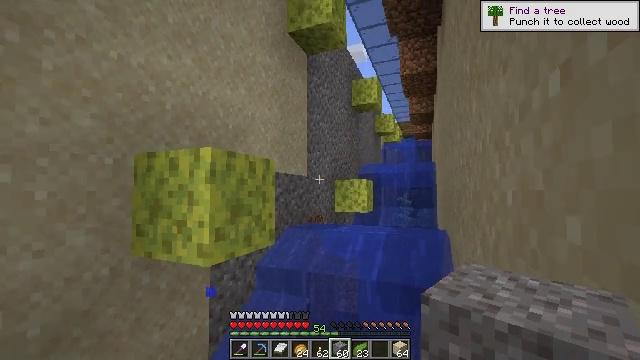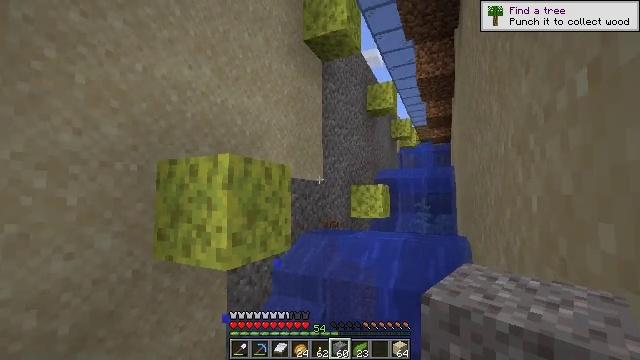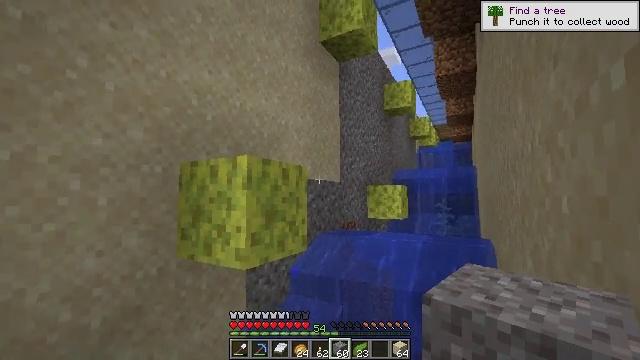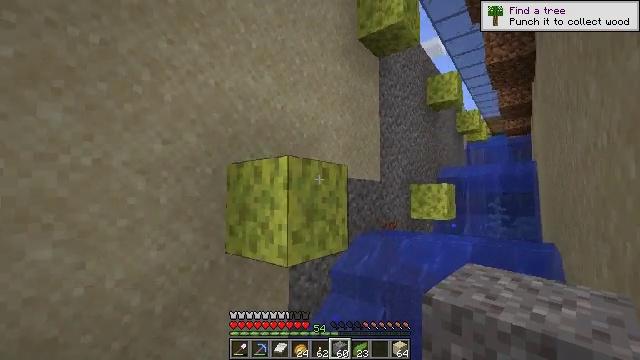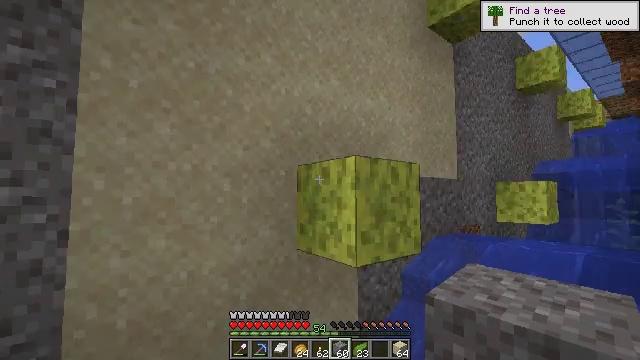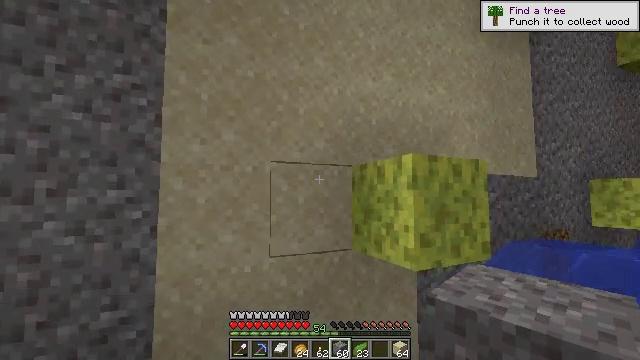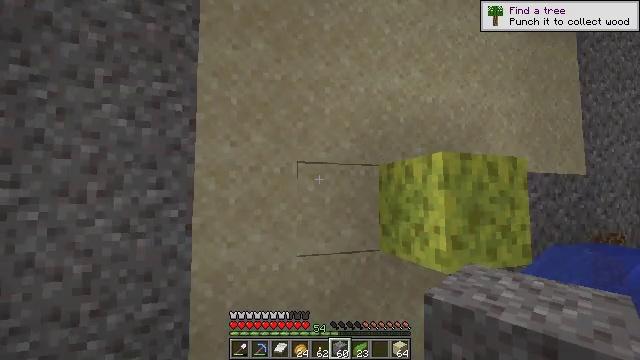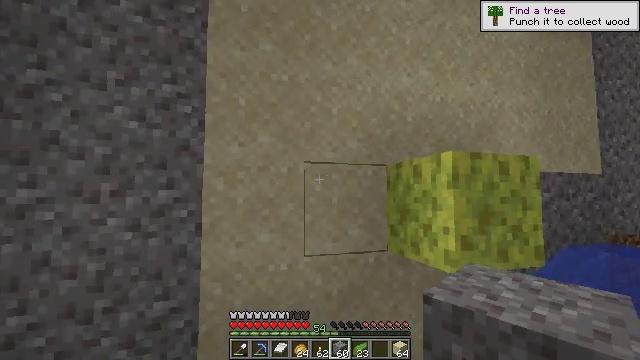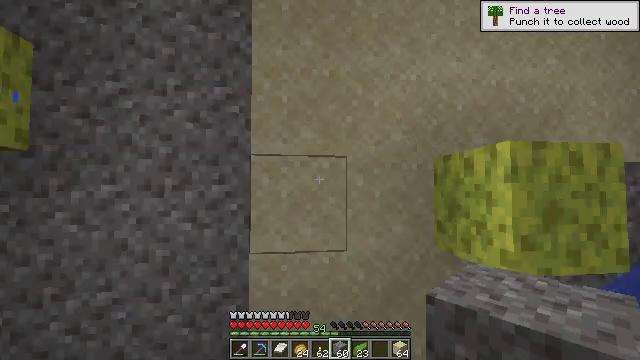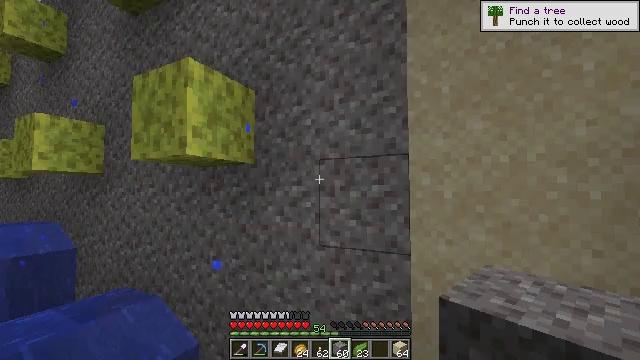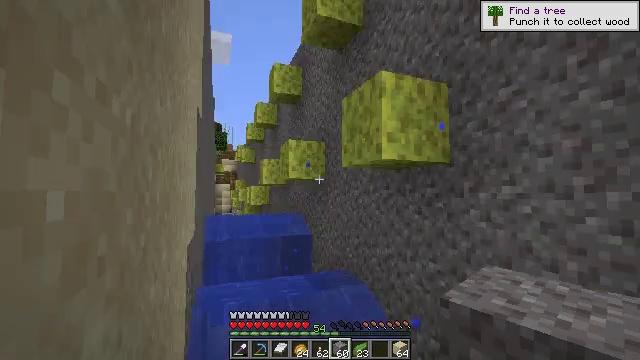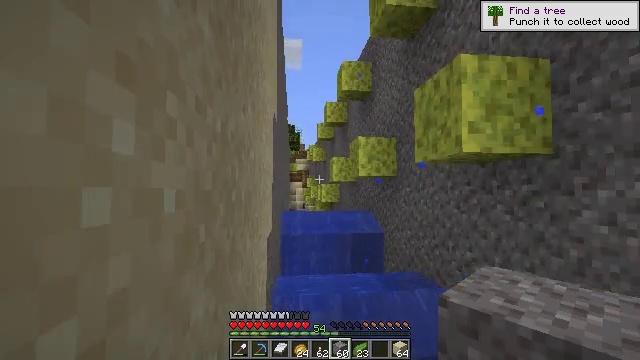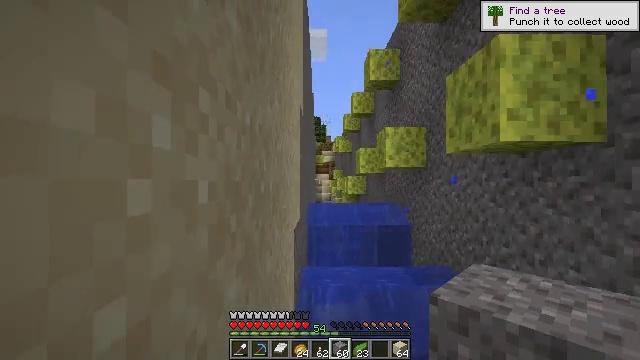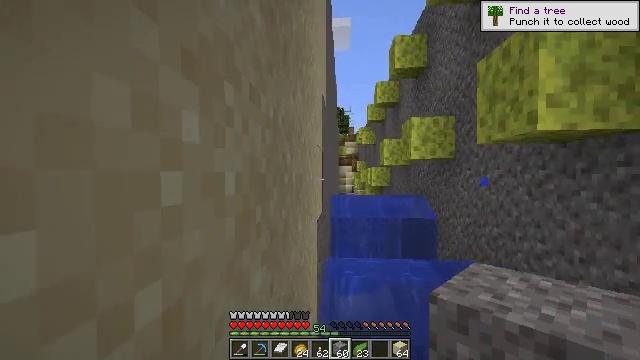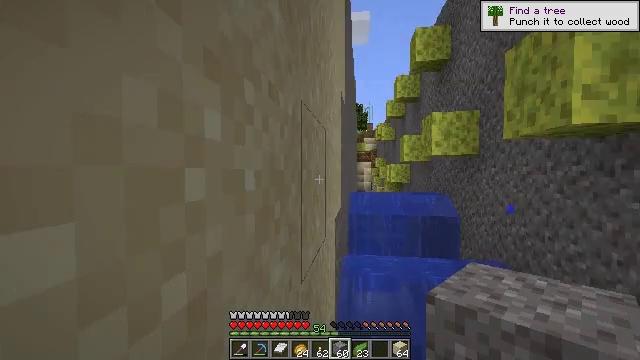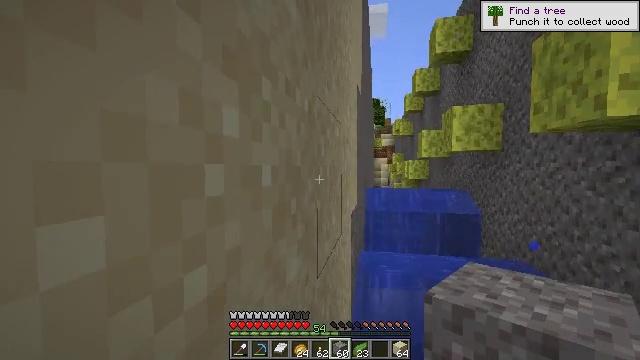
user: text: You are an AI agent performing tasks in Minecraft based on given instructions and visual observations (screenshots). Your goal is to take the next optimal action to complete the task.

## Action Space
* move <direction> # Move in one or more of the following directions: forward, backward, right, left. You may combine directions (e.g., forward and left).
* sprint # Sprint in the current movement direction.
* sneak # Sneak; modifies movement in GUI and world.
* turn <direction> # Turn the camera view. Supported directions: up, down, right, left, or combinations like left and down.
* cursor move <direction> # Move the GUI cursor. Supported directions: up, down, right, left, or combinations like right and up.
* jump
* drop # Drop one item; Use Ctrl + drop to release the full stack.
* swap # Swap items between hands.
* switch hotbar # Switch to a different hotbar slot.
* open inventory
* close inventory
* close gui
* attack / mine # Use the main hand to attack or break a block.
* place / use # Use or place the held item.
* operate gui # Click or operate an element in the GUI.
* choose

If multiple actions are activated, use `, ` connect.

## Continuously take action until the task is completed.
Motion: motion action
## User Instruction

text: Mine the wet sponge underwater.
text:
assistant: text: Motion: turn left and up
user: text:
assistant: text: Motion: turn left
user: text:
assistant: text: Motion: turn left
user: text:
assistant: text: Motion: turn left
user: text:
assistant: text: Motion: turn left
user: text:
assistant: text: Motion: turn left
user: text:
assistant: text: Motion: turn left
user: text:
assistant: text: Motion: turn left and down
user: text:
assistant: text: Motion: turn left
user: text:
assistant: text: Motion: turn left
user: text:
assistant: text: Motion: turn left
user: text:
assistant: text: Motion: turn left and down
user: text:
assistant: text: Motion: turn left and down
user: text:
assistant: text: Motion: turn left
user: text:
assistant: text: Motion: turn left
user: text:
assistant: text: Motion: no_op
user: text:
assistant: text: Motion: no_op
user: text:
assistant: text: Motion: turn right and down
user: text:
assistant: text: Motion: turn right
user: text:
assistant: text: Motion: turn right
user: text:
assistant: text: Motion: turn right
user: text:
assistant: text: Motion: turn right
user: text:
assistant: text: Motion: turn right
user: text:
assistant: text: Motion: turn right and down
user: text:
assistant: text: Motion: turn right and down
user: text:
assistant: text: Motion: turn right and down
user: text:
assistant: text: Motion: turn right and down
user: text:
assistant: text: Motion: turn right
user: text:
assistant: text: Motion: turn right
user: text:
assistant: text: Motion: turn right